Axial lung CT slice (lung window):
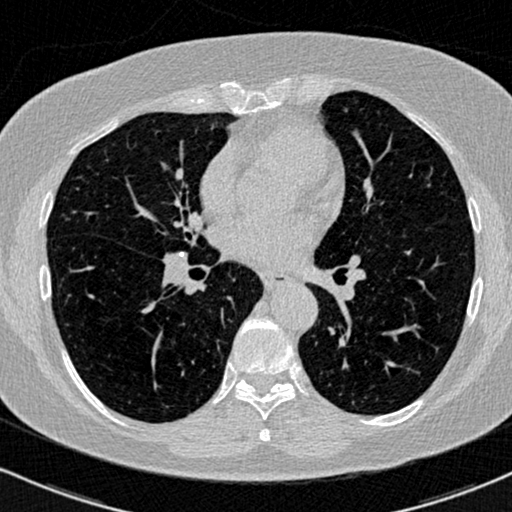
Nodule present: no